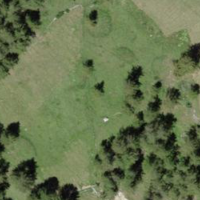
EUNIS habitat code: 26
Species observed at this site:
Fabriciana niobe